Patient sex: M
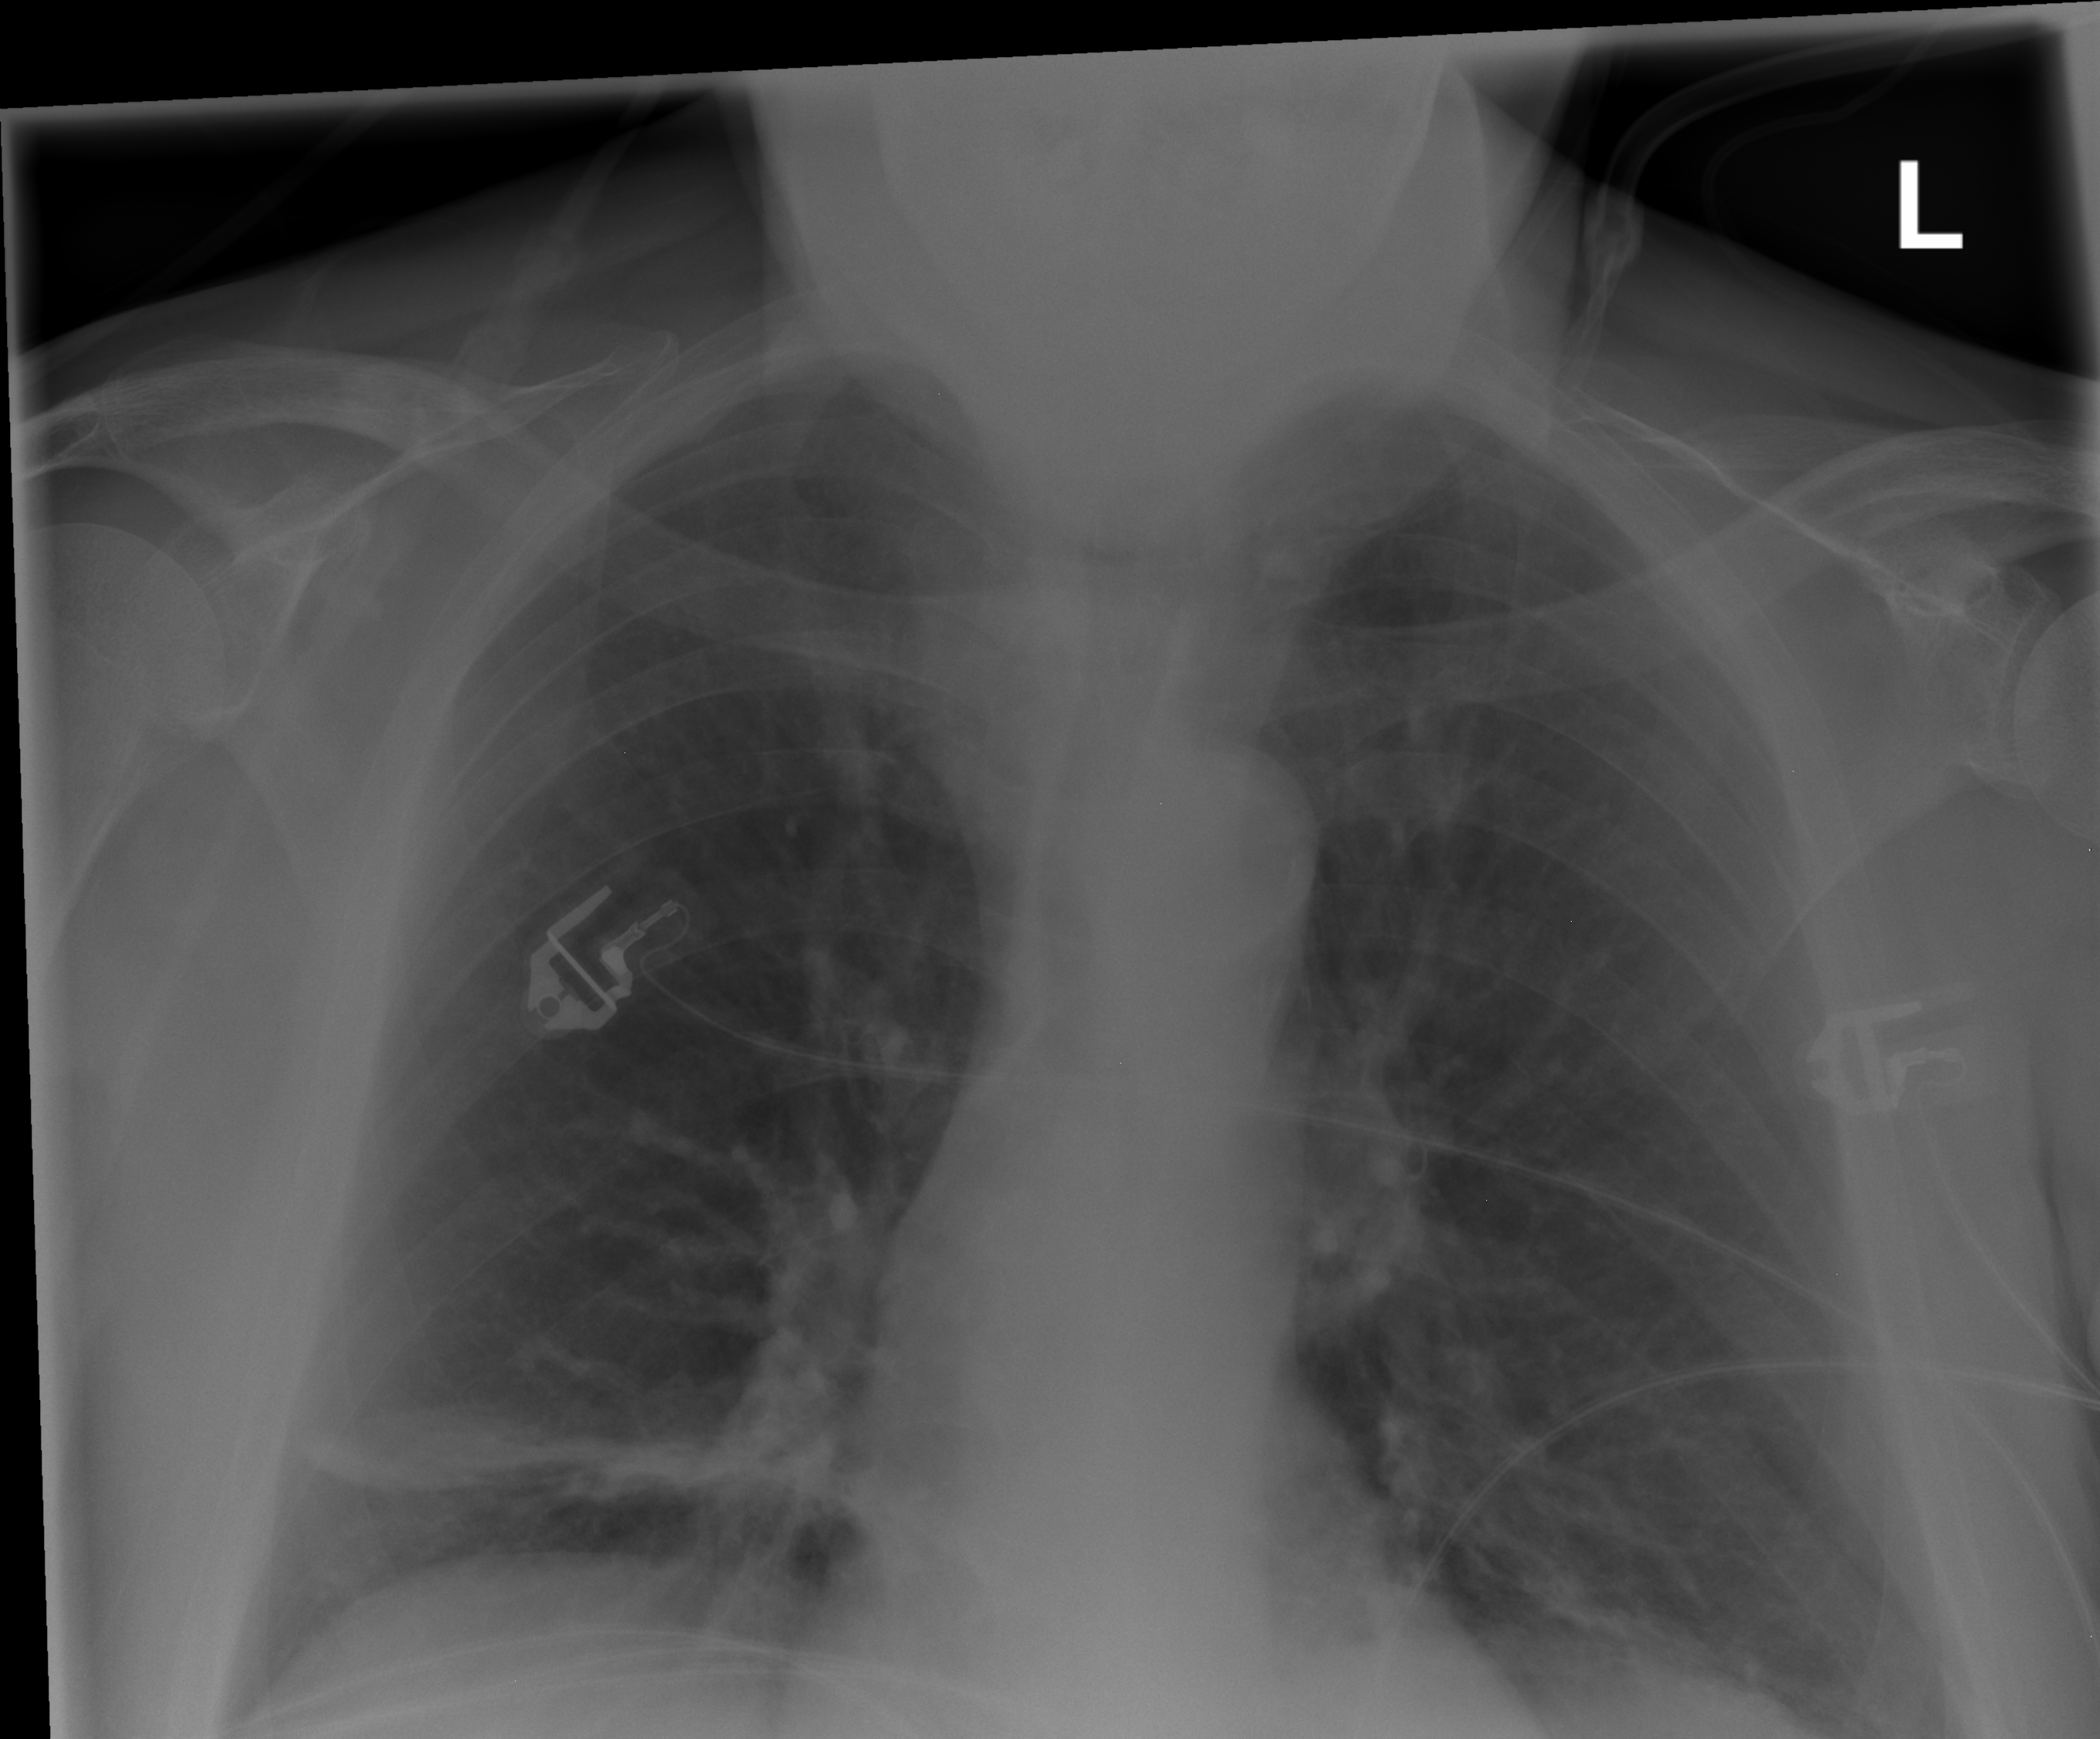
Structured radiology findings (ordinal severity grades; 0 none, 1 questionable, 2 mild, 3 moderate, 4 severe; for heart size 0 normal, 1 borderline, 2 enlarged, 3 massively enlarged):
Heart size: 0
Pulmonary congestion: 0
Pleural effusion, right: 0
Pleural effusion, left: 0
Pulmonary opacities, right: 0
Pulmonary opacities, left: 0
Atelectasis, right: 2
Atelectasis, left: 0